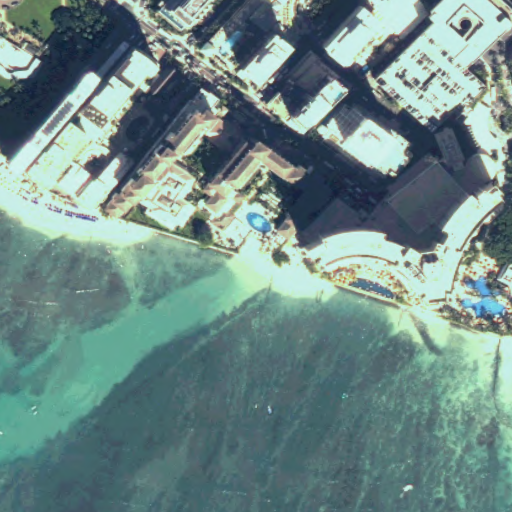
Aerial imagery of beach in Hawaii named Grays Beach containing only unknown